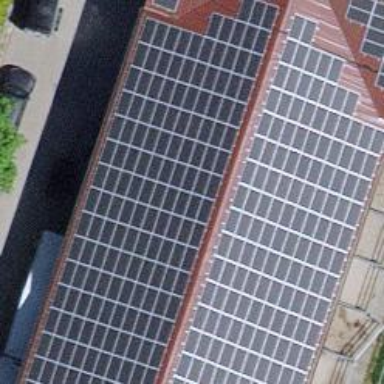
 consisting of solar photovoltaic panels."